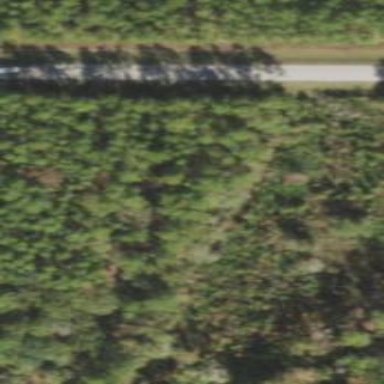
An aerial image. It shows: Mixed leaf woodland.